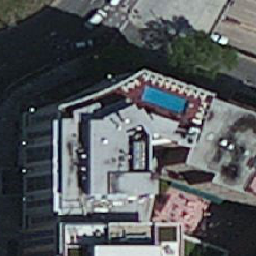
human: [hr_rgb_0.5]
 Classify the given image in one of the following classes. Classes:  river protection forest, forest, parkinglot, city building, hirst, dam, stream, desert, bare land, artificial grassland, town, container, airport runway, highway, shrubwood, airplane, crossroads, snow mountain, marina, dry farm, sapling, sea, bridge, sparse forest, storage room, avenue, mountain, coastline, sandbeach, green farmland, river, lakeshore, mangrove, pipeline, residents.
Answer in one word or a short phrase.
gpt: city building